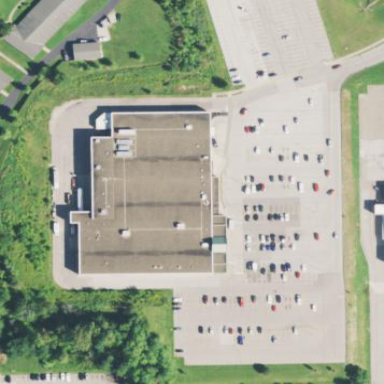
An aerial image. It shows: Supermarket located in building.